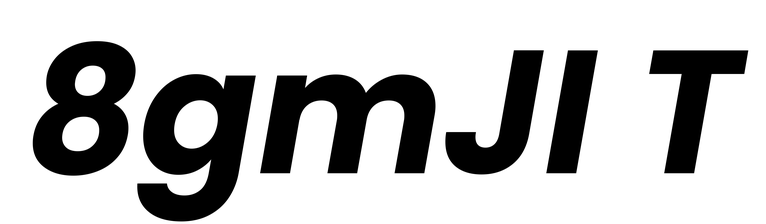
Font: Poppins-BoldItalic